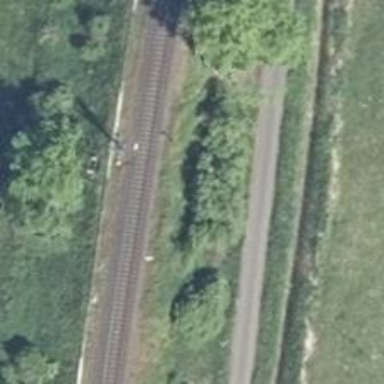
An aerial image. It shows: Railway signal.